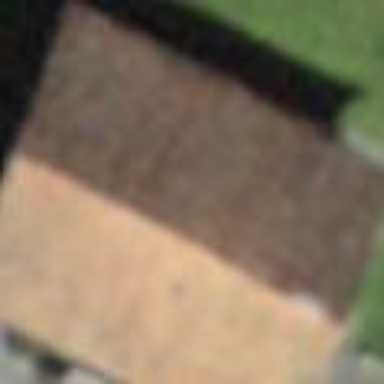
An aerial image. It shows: Barn.